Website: crate-barrel
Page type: billing-address
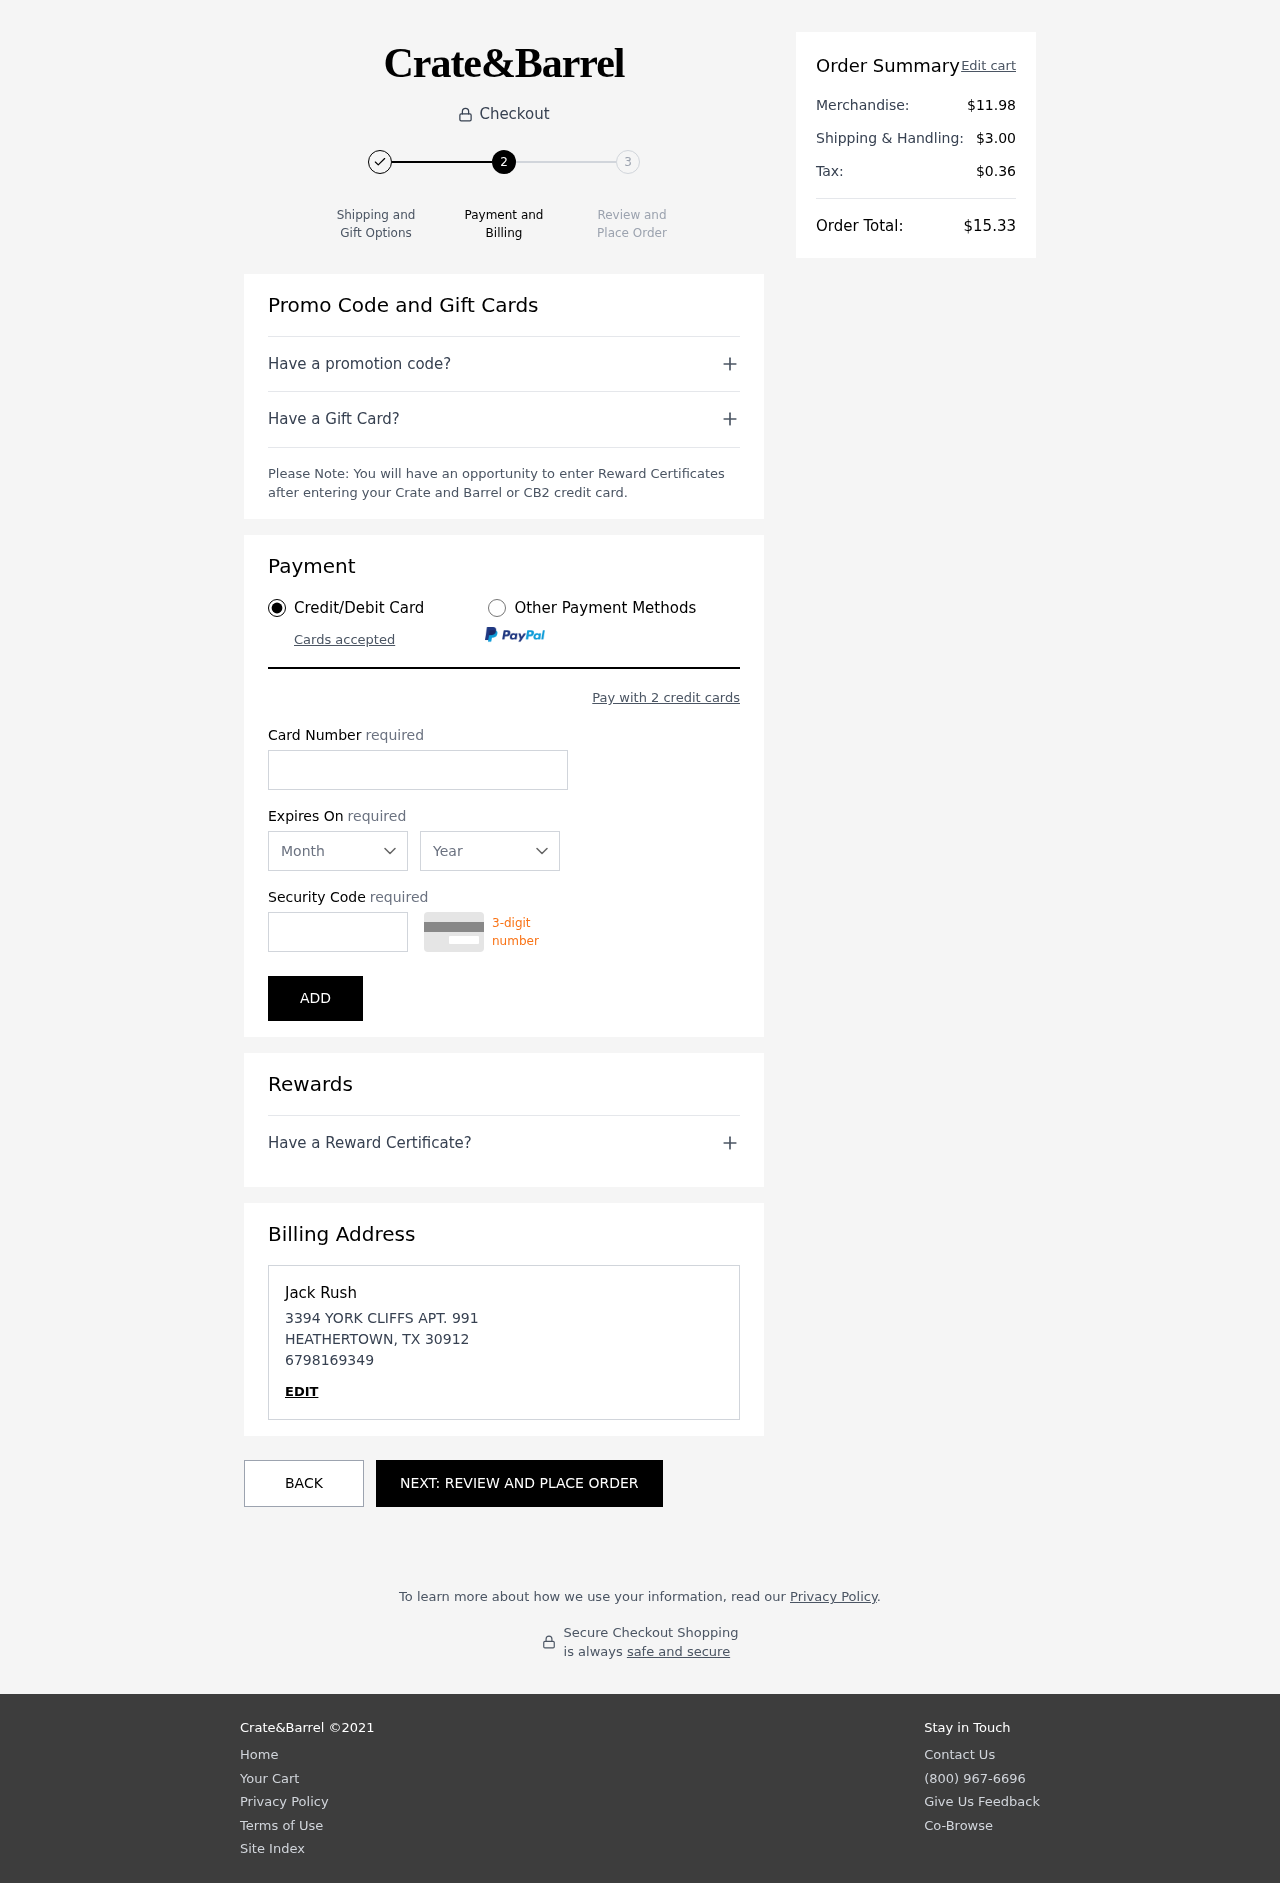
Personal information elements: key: PII_CARD_CVV
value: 2017
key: PII_CARD_EXPIRY_MONTH
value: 04
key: PII_CARD_EXPIRY_YEAR
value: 28
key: PII_CARD_NUMBER
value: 3728 7900 0880 531
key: PII_CITY
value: HEATHERTOWN
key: PII_FULLNAME
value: Jack Rush
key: PII_PHONE
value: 6798169349
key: PII_POSTCODE
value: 30912
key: PII_STATE_ABBR
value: TX
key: PII_STREET
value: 3394 YORK CLIFFS APT. 991
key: PII_FIRSTNAME
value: Jack
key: PII_LASTNAME
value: Rush
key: PII_PHONE_LINE
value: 9349
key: PII_PHONE_SUFFIX
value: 9349
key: PII_POSTCODE_FULL
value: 30912
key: PII_PHONE2
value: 6798169349
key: PII_PHONE3
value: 6798169349
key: PII_FULLNAME2
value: Jack Rush
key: PII_FULLNAME3
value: Jack Rush
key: PII_FIRSTNAME2
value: Jack
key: PII_FIRSTNAME3
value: Jack
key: PII_LASTNAME2
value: Rush
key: PII_LASTNAME3
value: Rush
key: PII_FIRSTNAME_DERIVED
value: Jack
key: PII_LASTNAME_DERIVED
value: Rush
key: PII_PHONE_NUMERIC
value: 6798169349
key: PII_PHONE_LINE_NUMERIC
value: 9349
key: PII_PHONE_SUFFIX_NUMERIC
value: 9349
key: PII_POSTCODE_NUMERIC
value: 30912
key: PII_PHONE2_NUMERIC
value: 6798169349
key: PII_PHONE3_NUMERIC
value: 6798169349
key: PII_FULLNAME_DERIVED
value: Jack Rush
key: PII_NAME_FULL_DERIVED
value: Jack Rush
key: PII_PHONE_DIGITS
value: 6798169349
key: PII_PHONE_LAST4
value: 9349
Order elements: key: ORDER_SUBTOTAL
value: $11.98
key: ORDER_SHIPPING_COST
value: $3.00
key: ORDER_TAX
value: $0.36
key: ORDER_TOTAL
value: $15.33